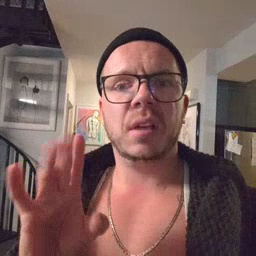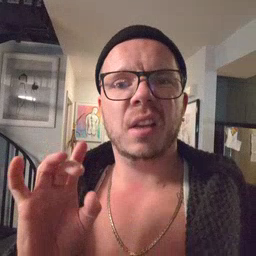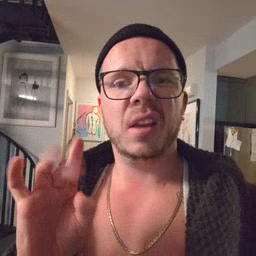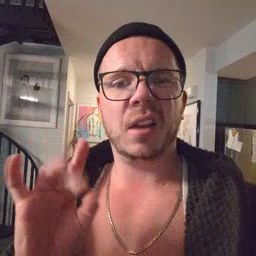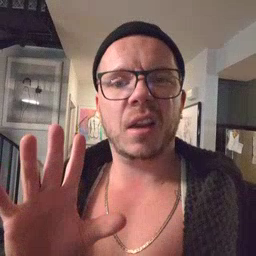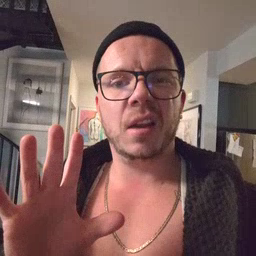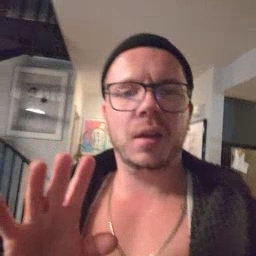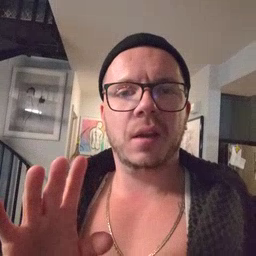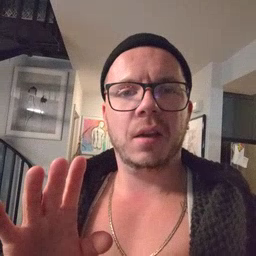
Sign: yucky